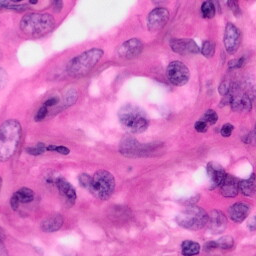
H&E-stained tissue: Pancreatic